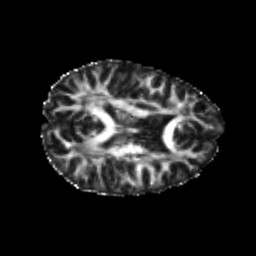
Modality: FA
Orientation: axial
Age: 22
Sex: female
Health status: healthy
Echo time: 0.074 s